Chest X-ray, AP view. Patient: 46 years old, sex M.
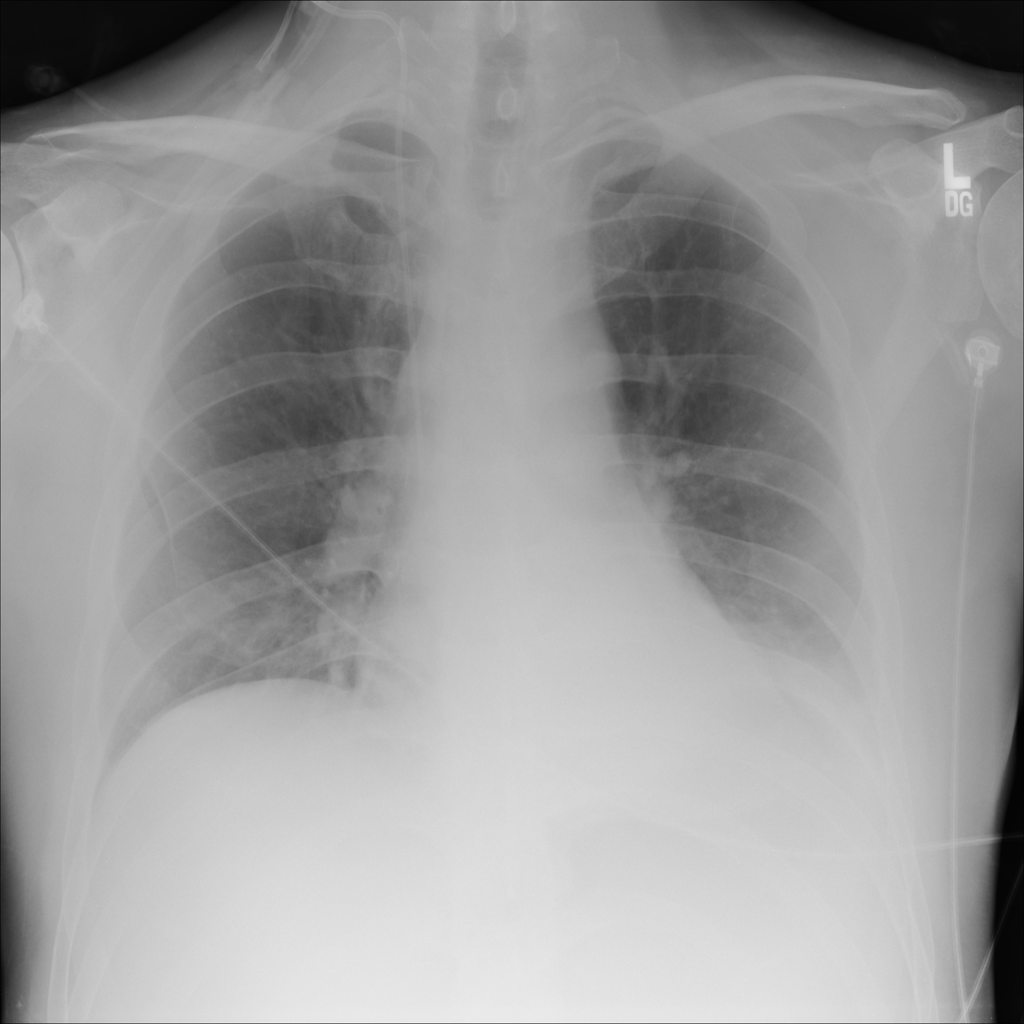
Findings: No Finding